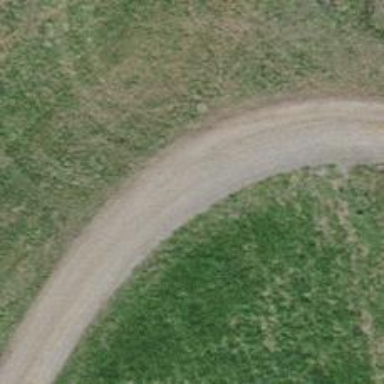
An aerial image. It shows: Gravel track with grade2 tracktype.